Field crop: maize
Growth stage: 2
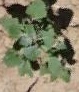
Species: chenopodium